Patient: sex M, age 69
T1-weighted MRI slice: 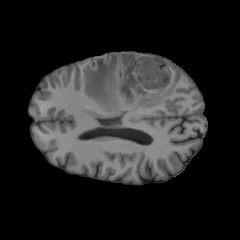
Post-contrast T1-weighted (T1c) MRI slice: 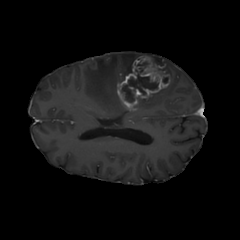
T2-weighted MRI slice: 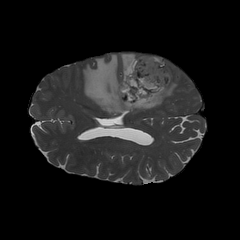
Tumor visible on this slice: yes
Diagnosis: Glioblastoma, IDH-wildtype
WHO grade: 4